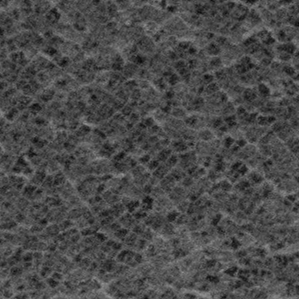
Label: frost